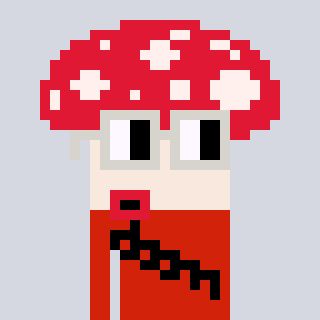
a pixel art character with square light gray glasses, a mushroom-shaped head and a red-colored body on a cool background